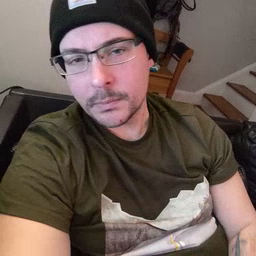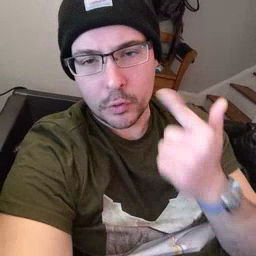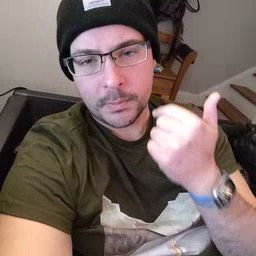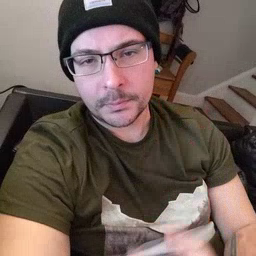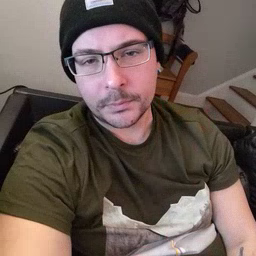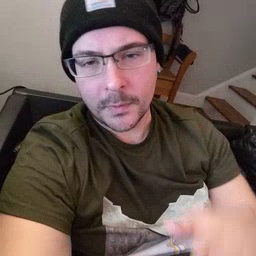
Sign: cry